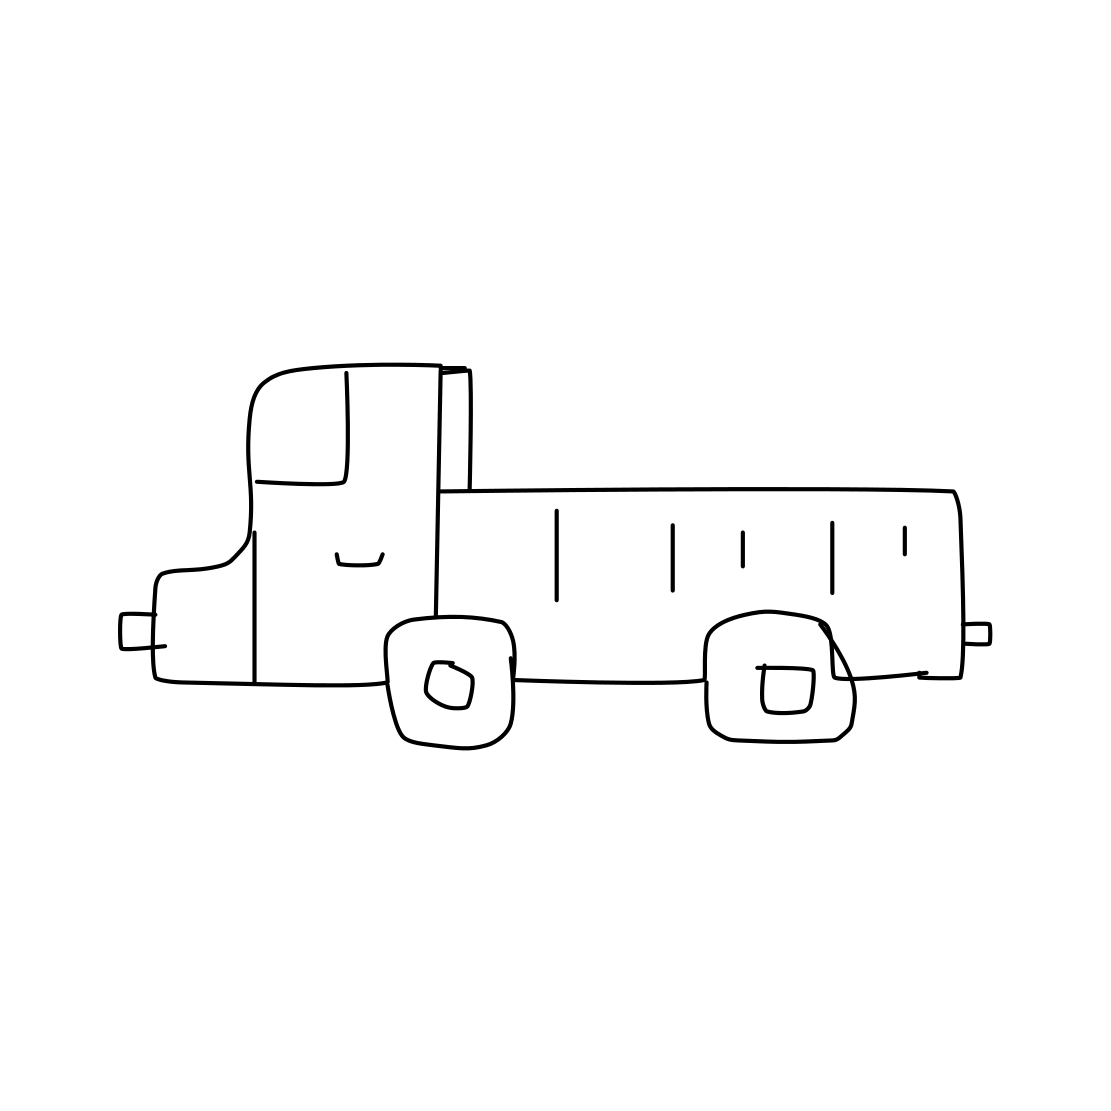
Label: pickup truck